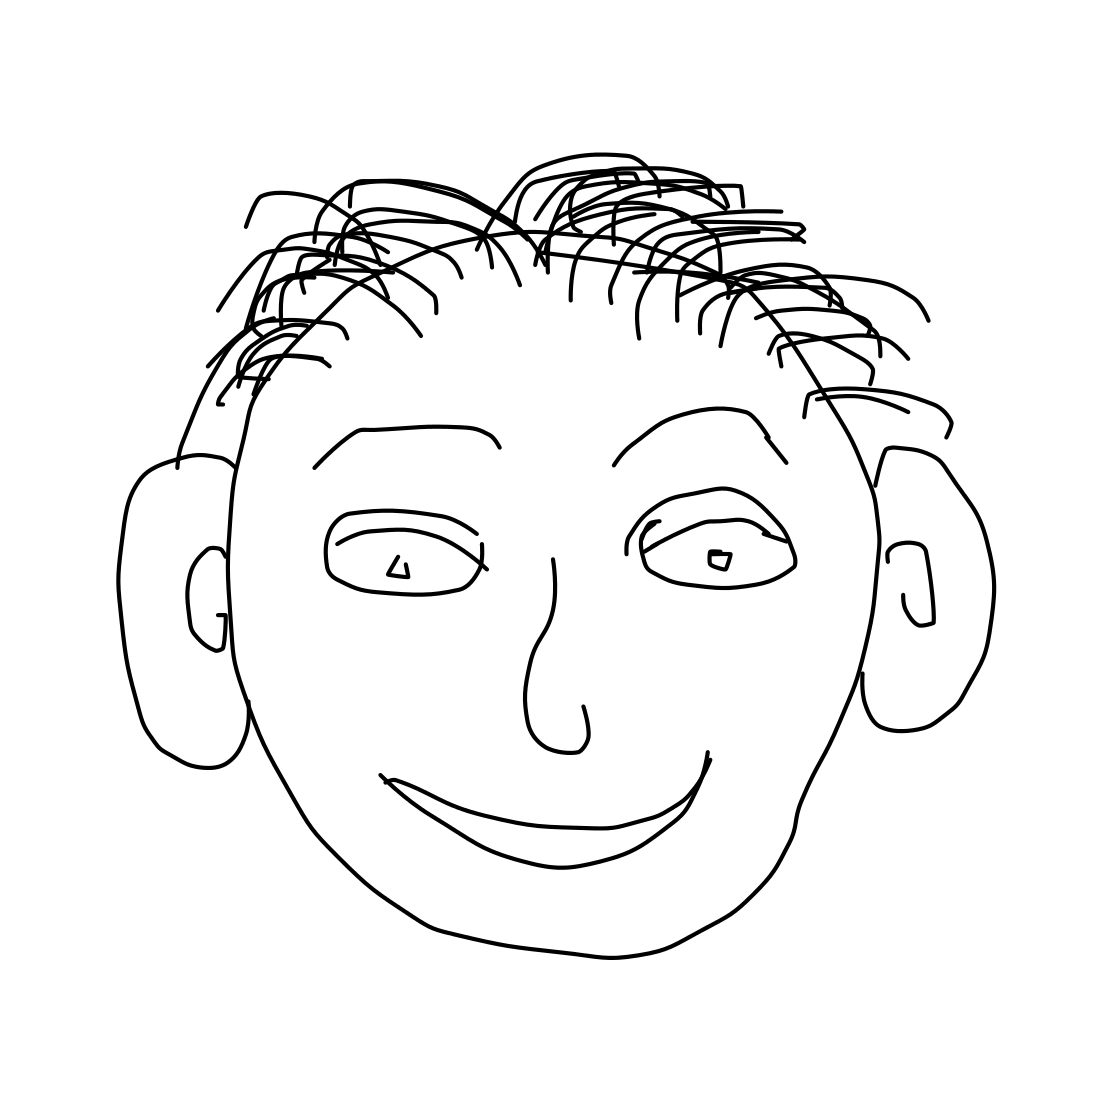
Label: face